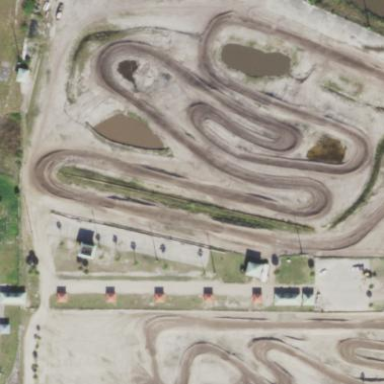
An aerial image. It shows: Sports centre catering to motocross enthusiasts on leisure land.